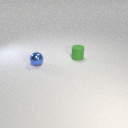
small blue metal sphere to the left of small green rubber cylinder